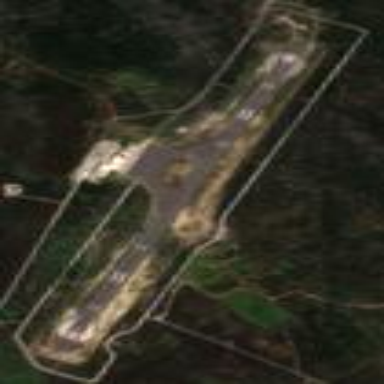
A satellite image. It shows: Public aerodrome or airport.